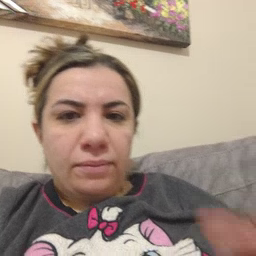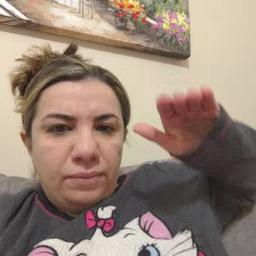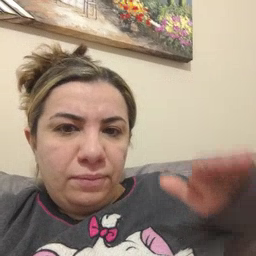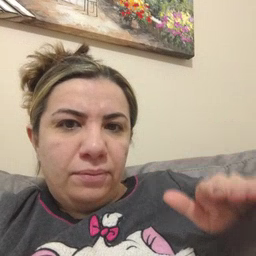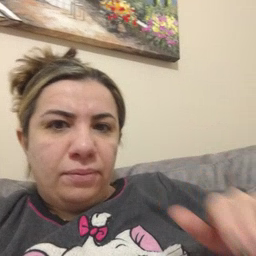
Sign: child